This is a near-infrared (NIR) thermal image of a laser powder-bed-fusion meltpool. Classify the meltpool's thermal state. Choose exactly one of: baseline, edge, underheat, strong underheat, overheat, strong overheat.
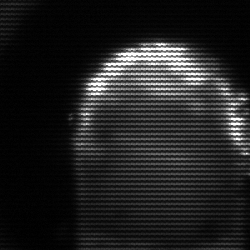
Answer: baseline